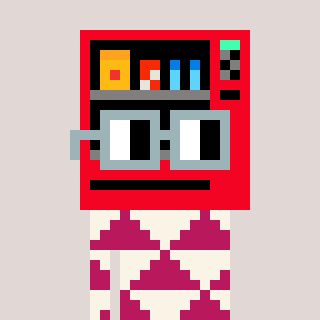
a pixel art character with square dark gray glasses, a vending machine-shaped head and a darkpink-colored body on a warm background